Question: We have a TFS branch structure like Main > Integration > Several Branches under this.
The problem is that I created a folder 'feat-IIS6toIIS7Migration'outside the above hierarchy when I started coding. After finishing coding I converted the folder to a branch.
But the new branch has no parent and I want to put it under Integration. It seems that its impossible to do this in TFS, since when I try to re-parent I get an empty list of possible parents. Is there a way to put the new branch under Integration?

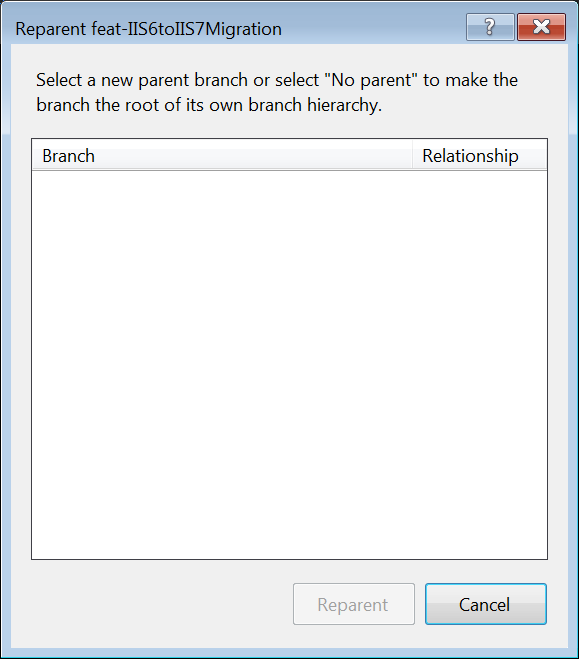
Answer: If you want the folder to appear under the integration branch then you can just move it (right click in Source Control explorer and select move).
'$/Root/Integration $/Root/feat-IIS6toIIS7Migration'
becomes
'$/Root/Integration/feat-IIS6toIIS7Migration'
When the integration branch gets merged with either main or your development branches the folder will be added to those branches as part of the merge.
If you want to give the 'feat-IIS6toIIS7Migration' folder a branching relationship with integration then you need to perform a baseless merge. Note you should only do this if the 'feat-IIS6toIIS7Migration' folder is a full replication of the integration branch.
In TFS / VS 2012 you can perform a baseless merge from the GUI.
- Right click on the integration branch in Source control explorer and
select merge. This will be your source branch. - In the target branch dropdown you won't be able to see the
'feat-IIS6toIIS7Migration' folder. - Select "Browse" and then navigate to the location of the
'feat-IIS6toIIS7Migration' folder. - Keep hitting next until VS performs the merge.
I would expect there to be a fair few merge conflicts and you'll need to resolve a lot of them manually.
In the future it would be better to create the branch for your development before you start work, then you can take regular merges so you don't have a big merge at the end of your development.